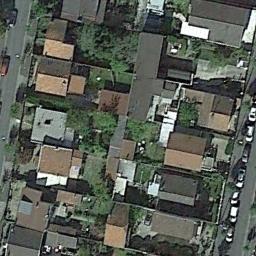
Label: residential